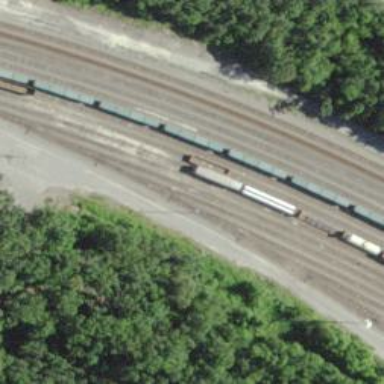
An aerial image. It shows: Railway yard used for servicing trains.